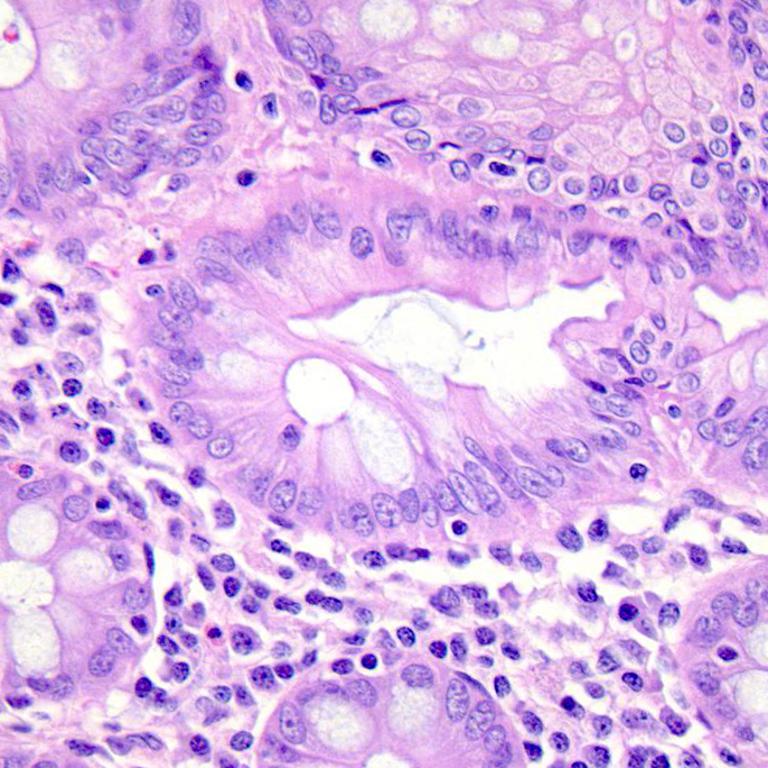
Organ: colon
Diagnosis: benign